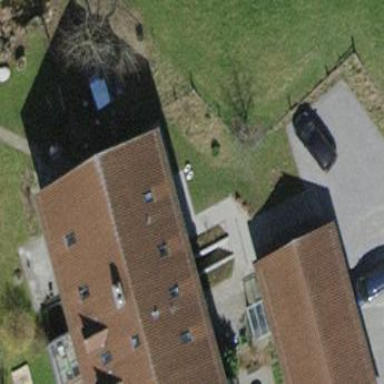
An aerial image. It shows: Building with tiled roof.